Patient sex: F
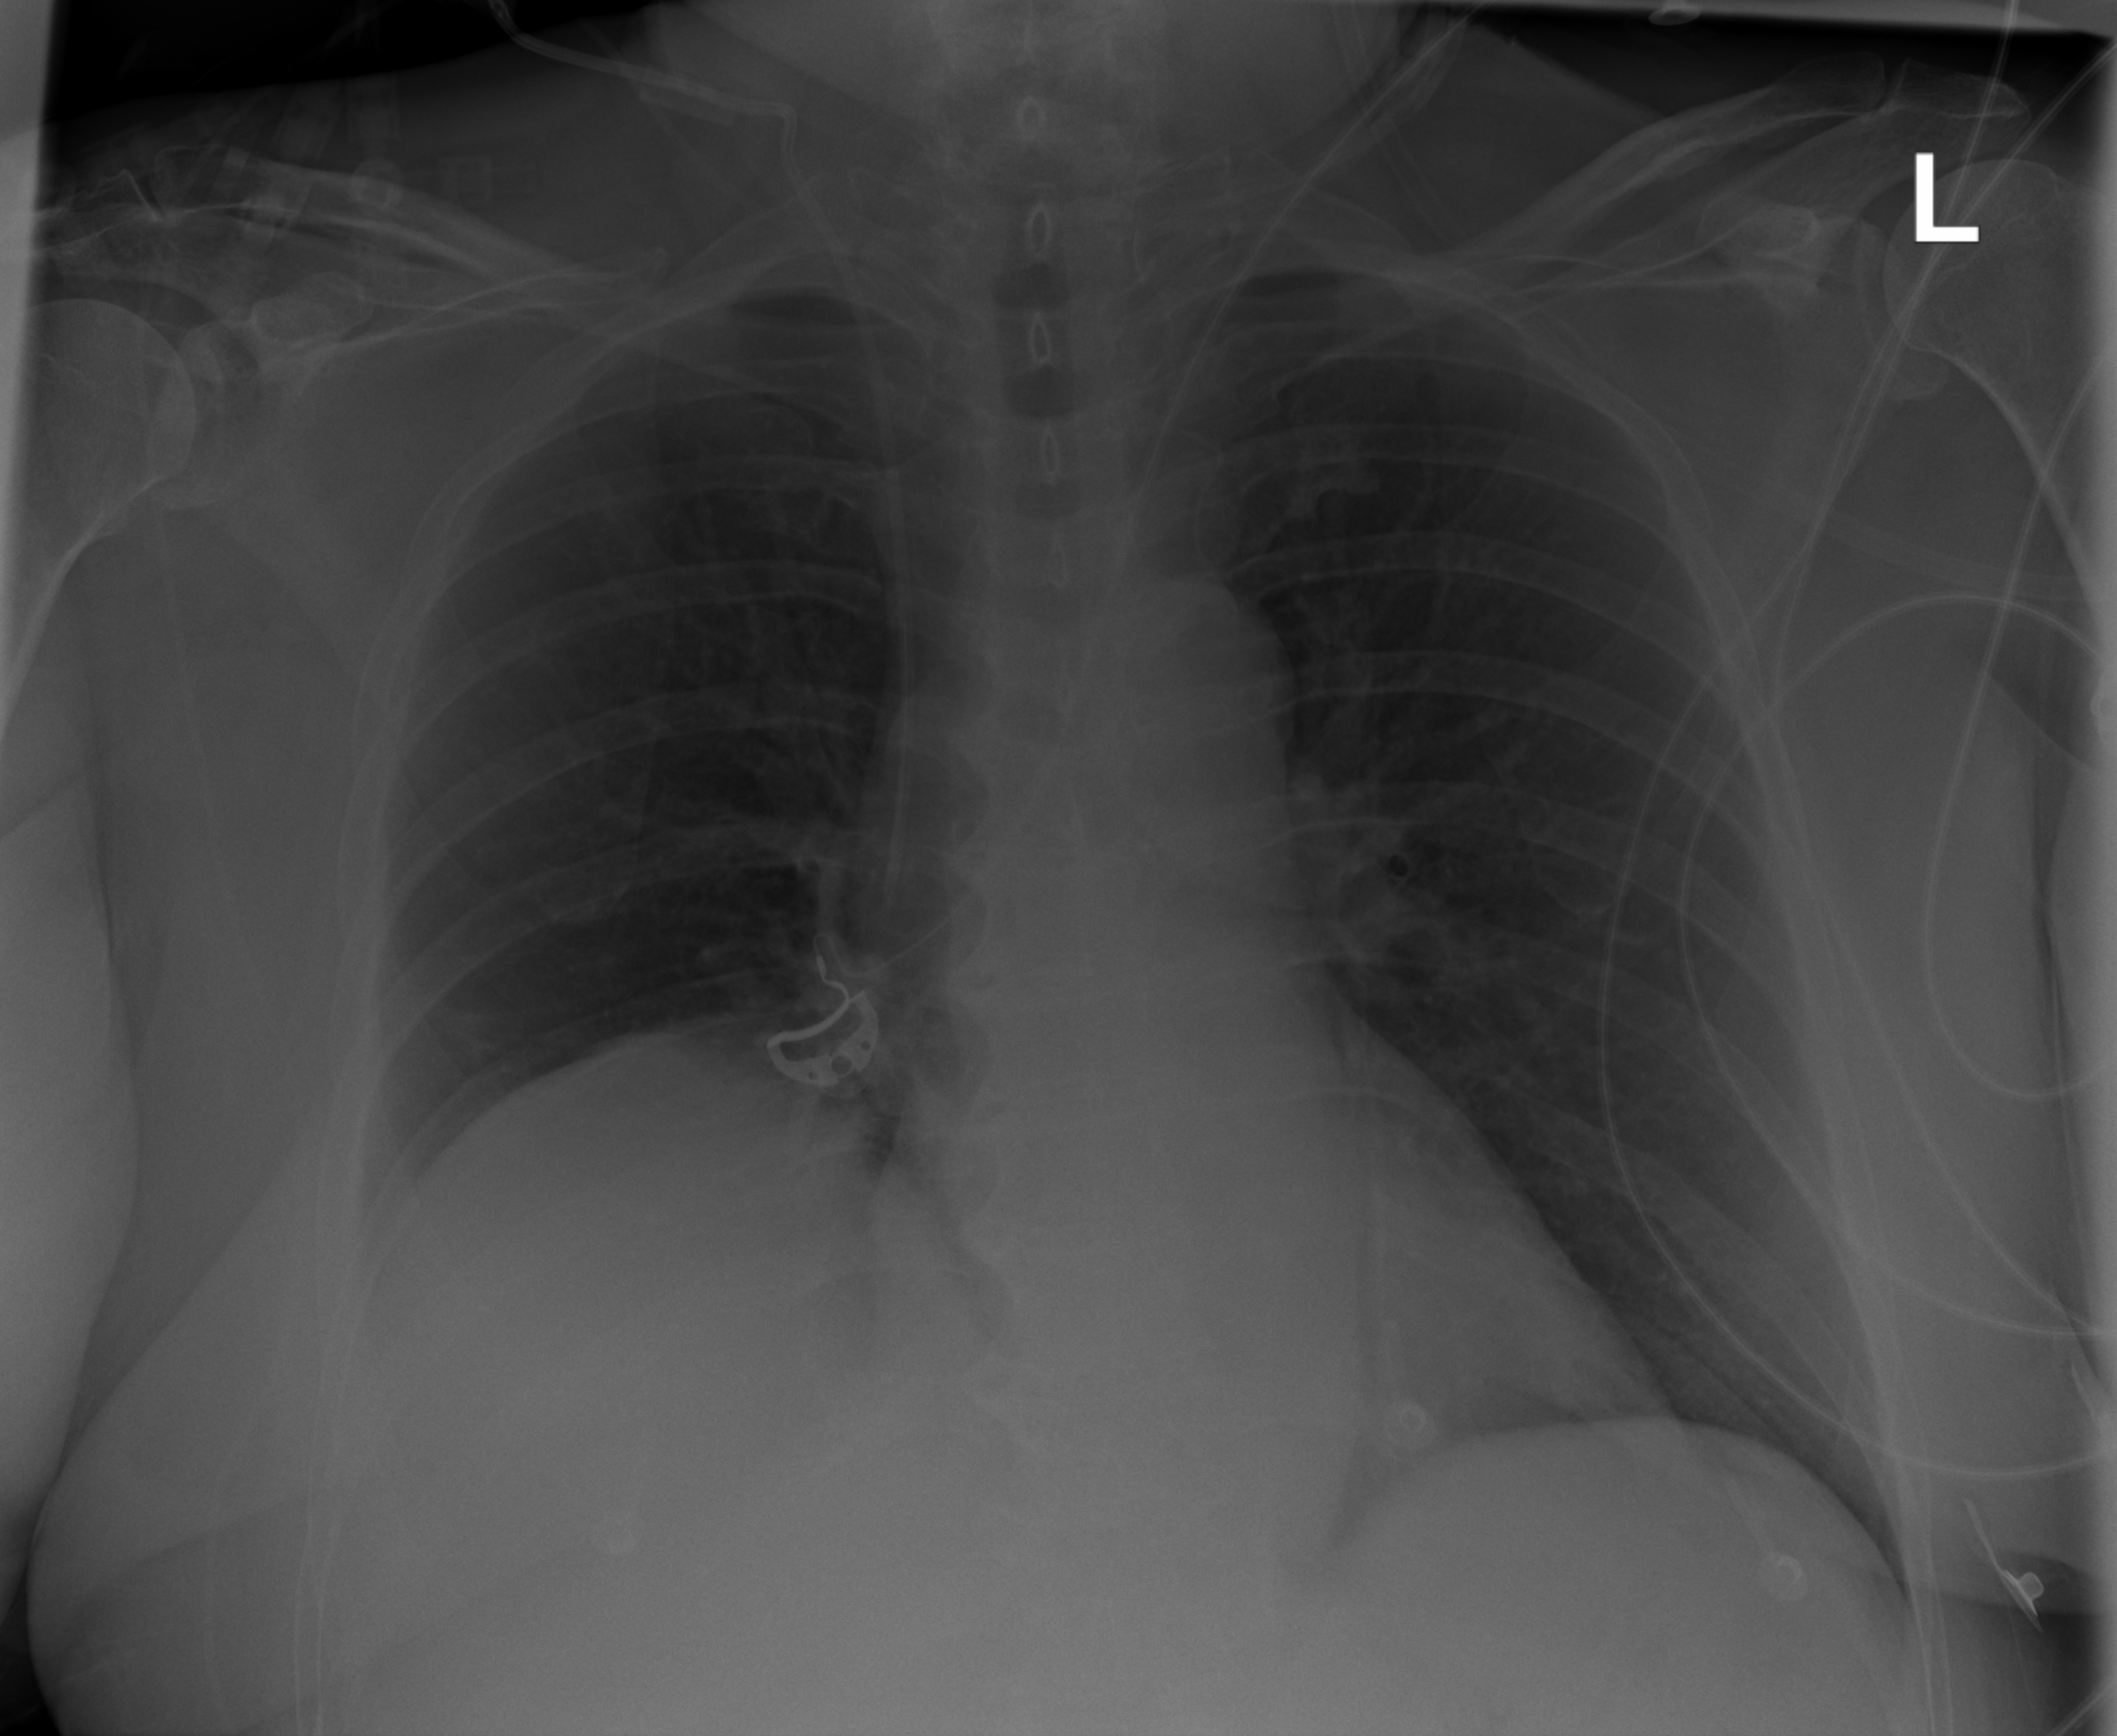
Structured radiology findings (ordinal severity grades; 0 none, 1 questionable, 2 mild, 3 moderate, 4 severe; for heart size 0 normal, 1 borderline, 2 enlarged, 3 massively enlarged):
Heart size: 0
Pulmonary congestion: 0
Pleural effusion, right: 2
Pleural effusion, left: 0
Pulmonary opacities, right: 0
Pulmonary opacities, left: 0
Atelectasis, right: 2
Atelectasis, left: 0